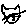
Label: cat